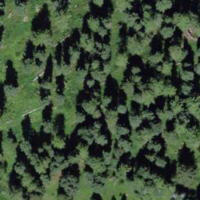
EUNIS habitat code: 43
Species observed at this site:
Dactylorhiza majalis